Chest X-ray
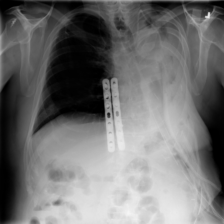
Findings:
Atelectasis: positive
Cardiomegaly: negative
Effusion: negative
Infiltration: negative
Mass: negative
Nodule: negative
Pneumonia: negative
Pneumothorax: negative
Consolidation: negative
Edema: negative
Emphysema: negative
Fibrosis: negative
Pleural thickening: negative
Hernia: negative